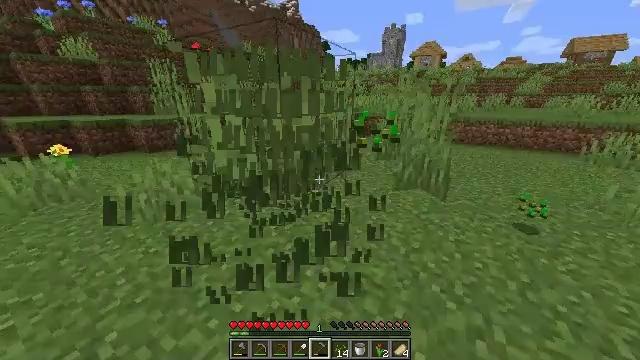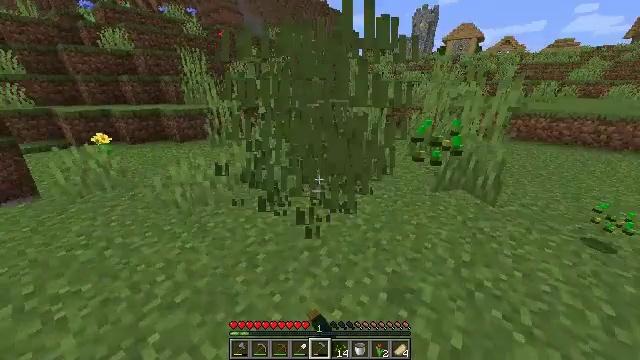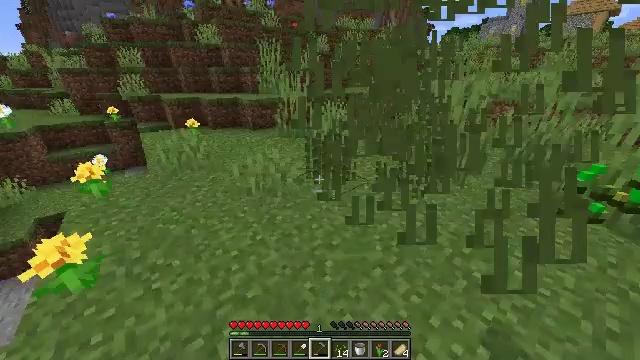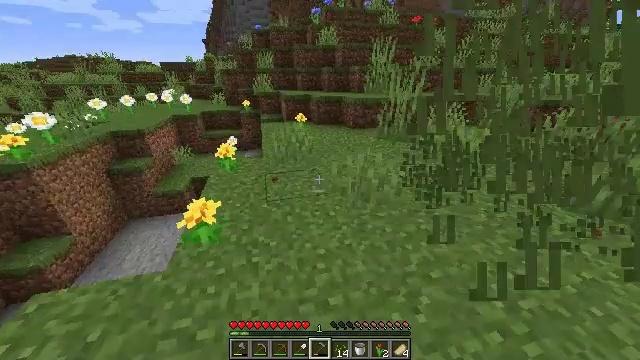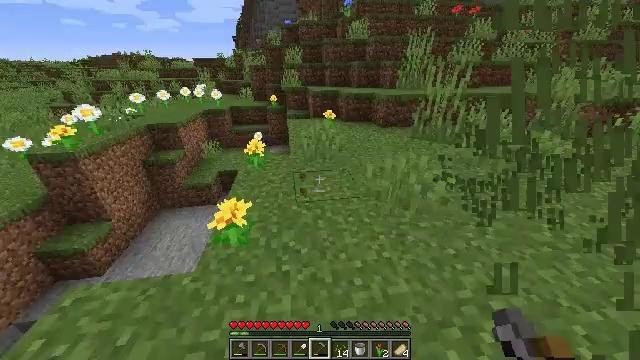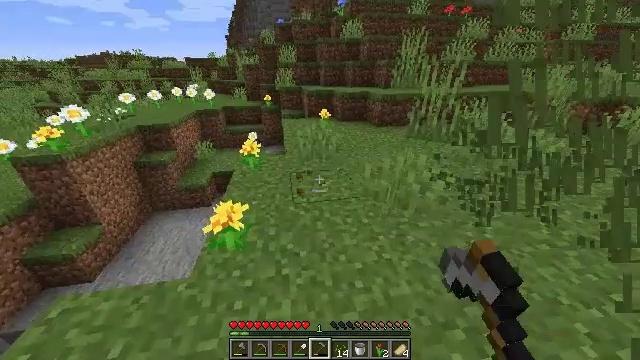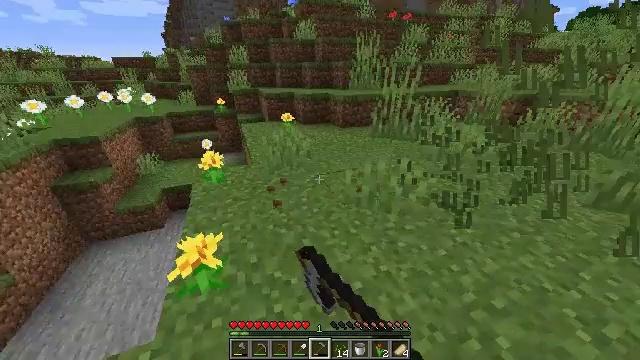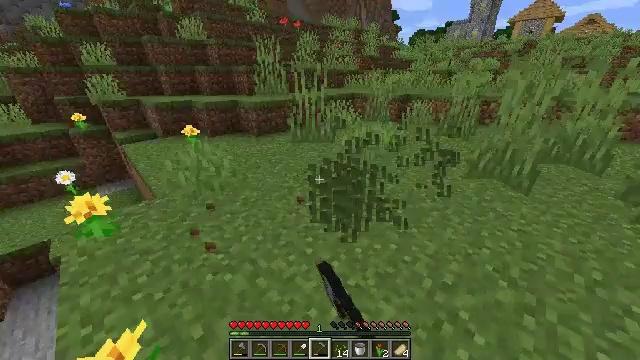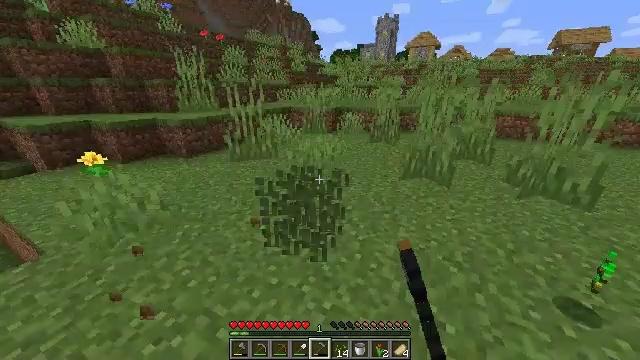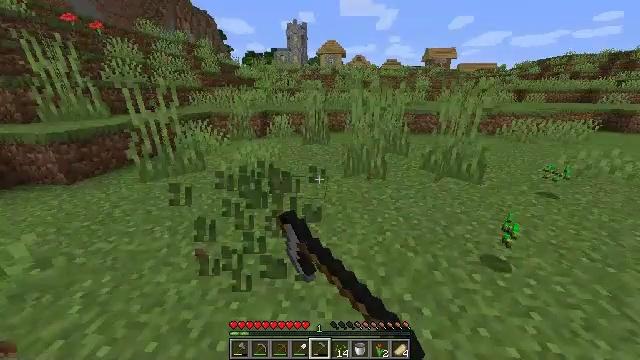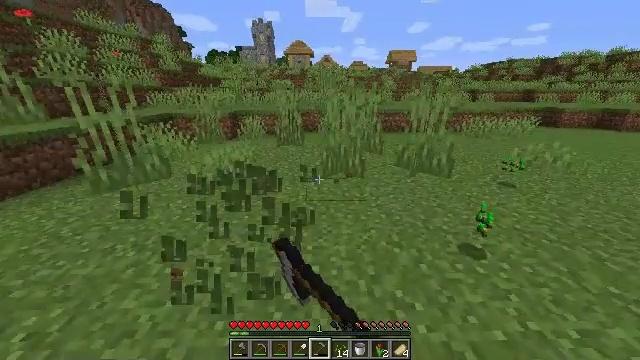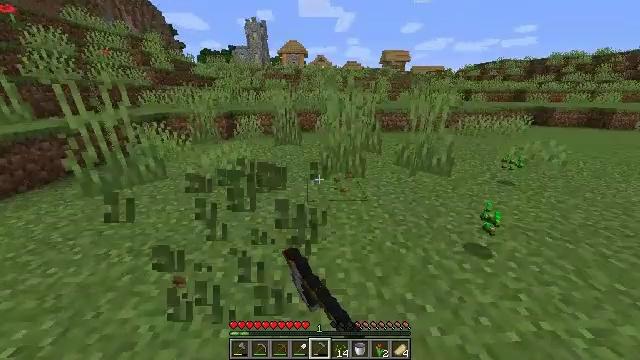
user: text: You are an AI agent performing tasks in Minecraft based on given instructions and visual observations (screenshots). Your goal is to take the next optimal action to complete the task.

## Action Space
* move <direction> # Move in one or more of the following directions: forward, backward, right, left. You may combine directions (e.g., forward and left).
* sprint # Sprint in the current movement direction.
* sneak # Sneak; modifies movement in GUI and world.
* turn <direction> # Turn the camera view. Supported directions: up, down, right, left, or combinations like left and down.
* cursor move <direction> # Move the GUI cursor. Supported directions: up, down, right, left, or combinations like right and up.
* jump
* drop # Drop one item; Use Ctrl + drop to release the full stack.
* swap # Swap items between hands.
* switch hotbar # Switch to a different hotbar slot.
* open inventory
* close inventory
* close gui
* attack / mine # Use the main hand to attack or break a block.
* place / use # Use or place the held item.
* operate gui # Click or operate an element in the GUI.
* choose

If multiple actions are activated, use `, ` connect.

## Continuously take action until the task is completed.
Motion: motion action
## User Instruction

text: Clear the ground by mining grass.
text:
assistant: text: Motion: move forward and move left, sprint, turn left and down, attack / mine
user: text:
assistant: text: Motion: move forward and move left, sprint, turn left and down, attack / mine
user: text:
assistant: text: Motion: move forward and move left, sprint, turn left, attack / mine
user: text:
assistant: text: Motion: move forward and move left, sprint, turn left and down, attack / mine
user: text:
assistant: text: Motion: move forward and move left, sprint, turn right, attack / mine
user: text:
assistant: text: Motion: move forward and move left, sprint, turn right, attack / mine
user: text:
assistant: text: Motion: move forward and move left, sprint, turn right, attack / mine
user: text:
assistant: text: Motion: move forward and move left, sprint, turn right and up, attack / mine
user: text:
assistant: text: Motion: move forward and move left, sprint, turn right, attack / mine
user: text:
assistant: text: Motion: move forward and move left, sprint, turn right, attack / mine
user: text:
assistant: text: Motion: move forward and move left, sprint, turn right, attack / mine
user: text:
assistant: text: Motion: sprint, attack / mine